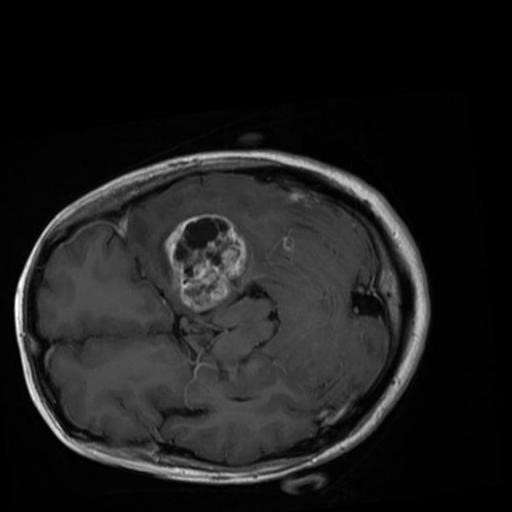
Label: brain_glioma